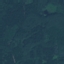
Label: Forest